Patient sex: F
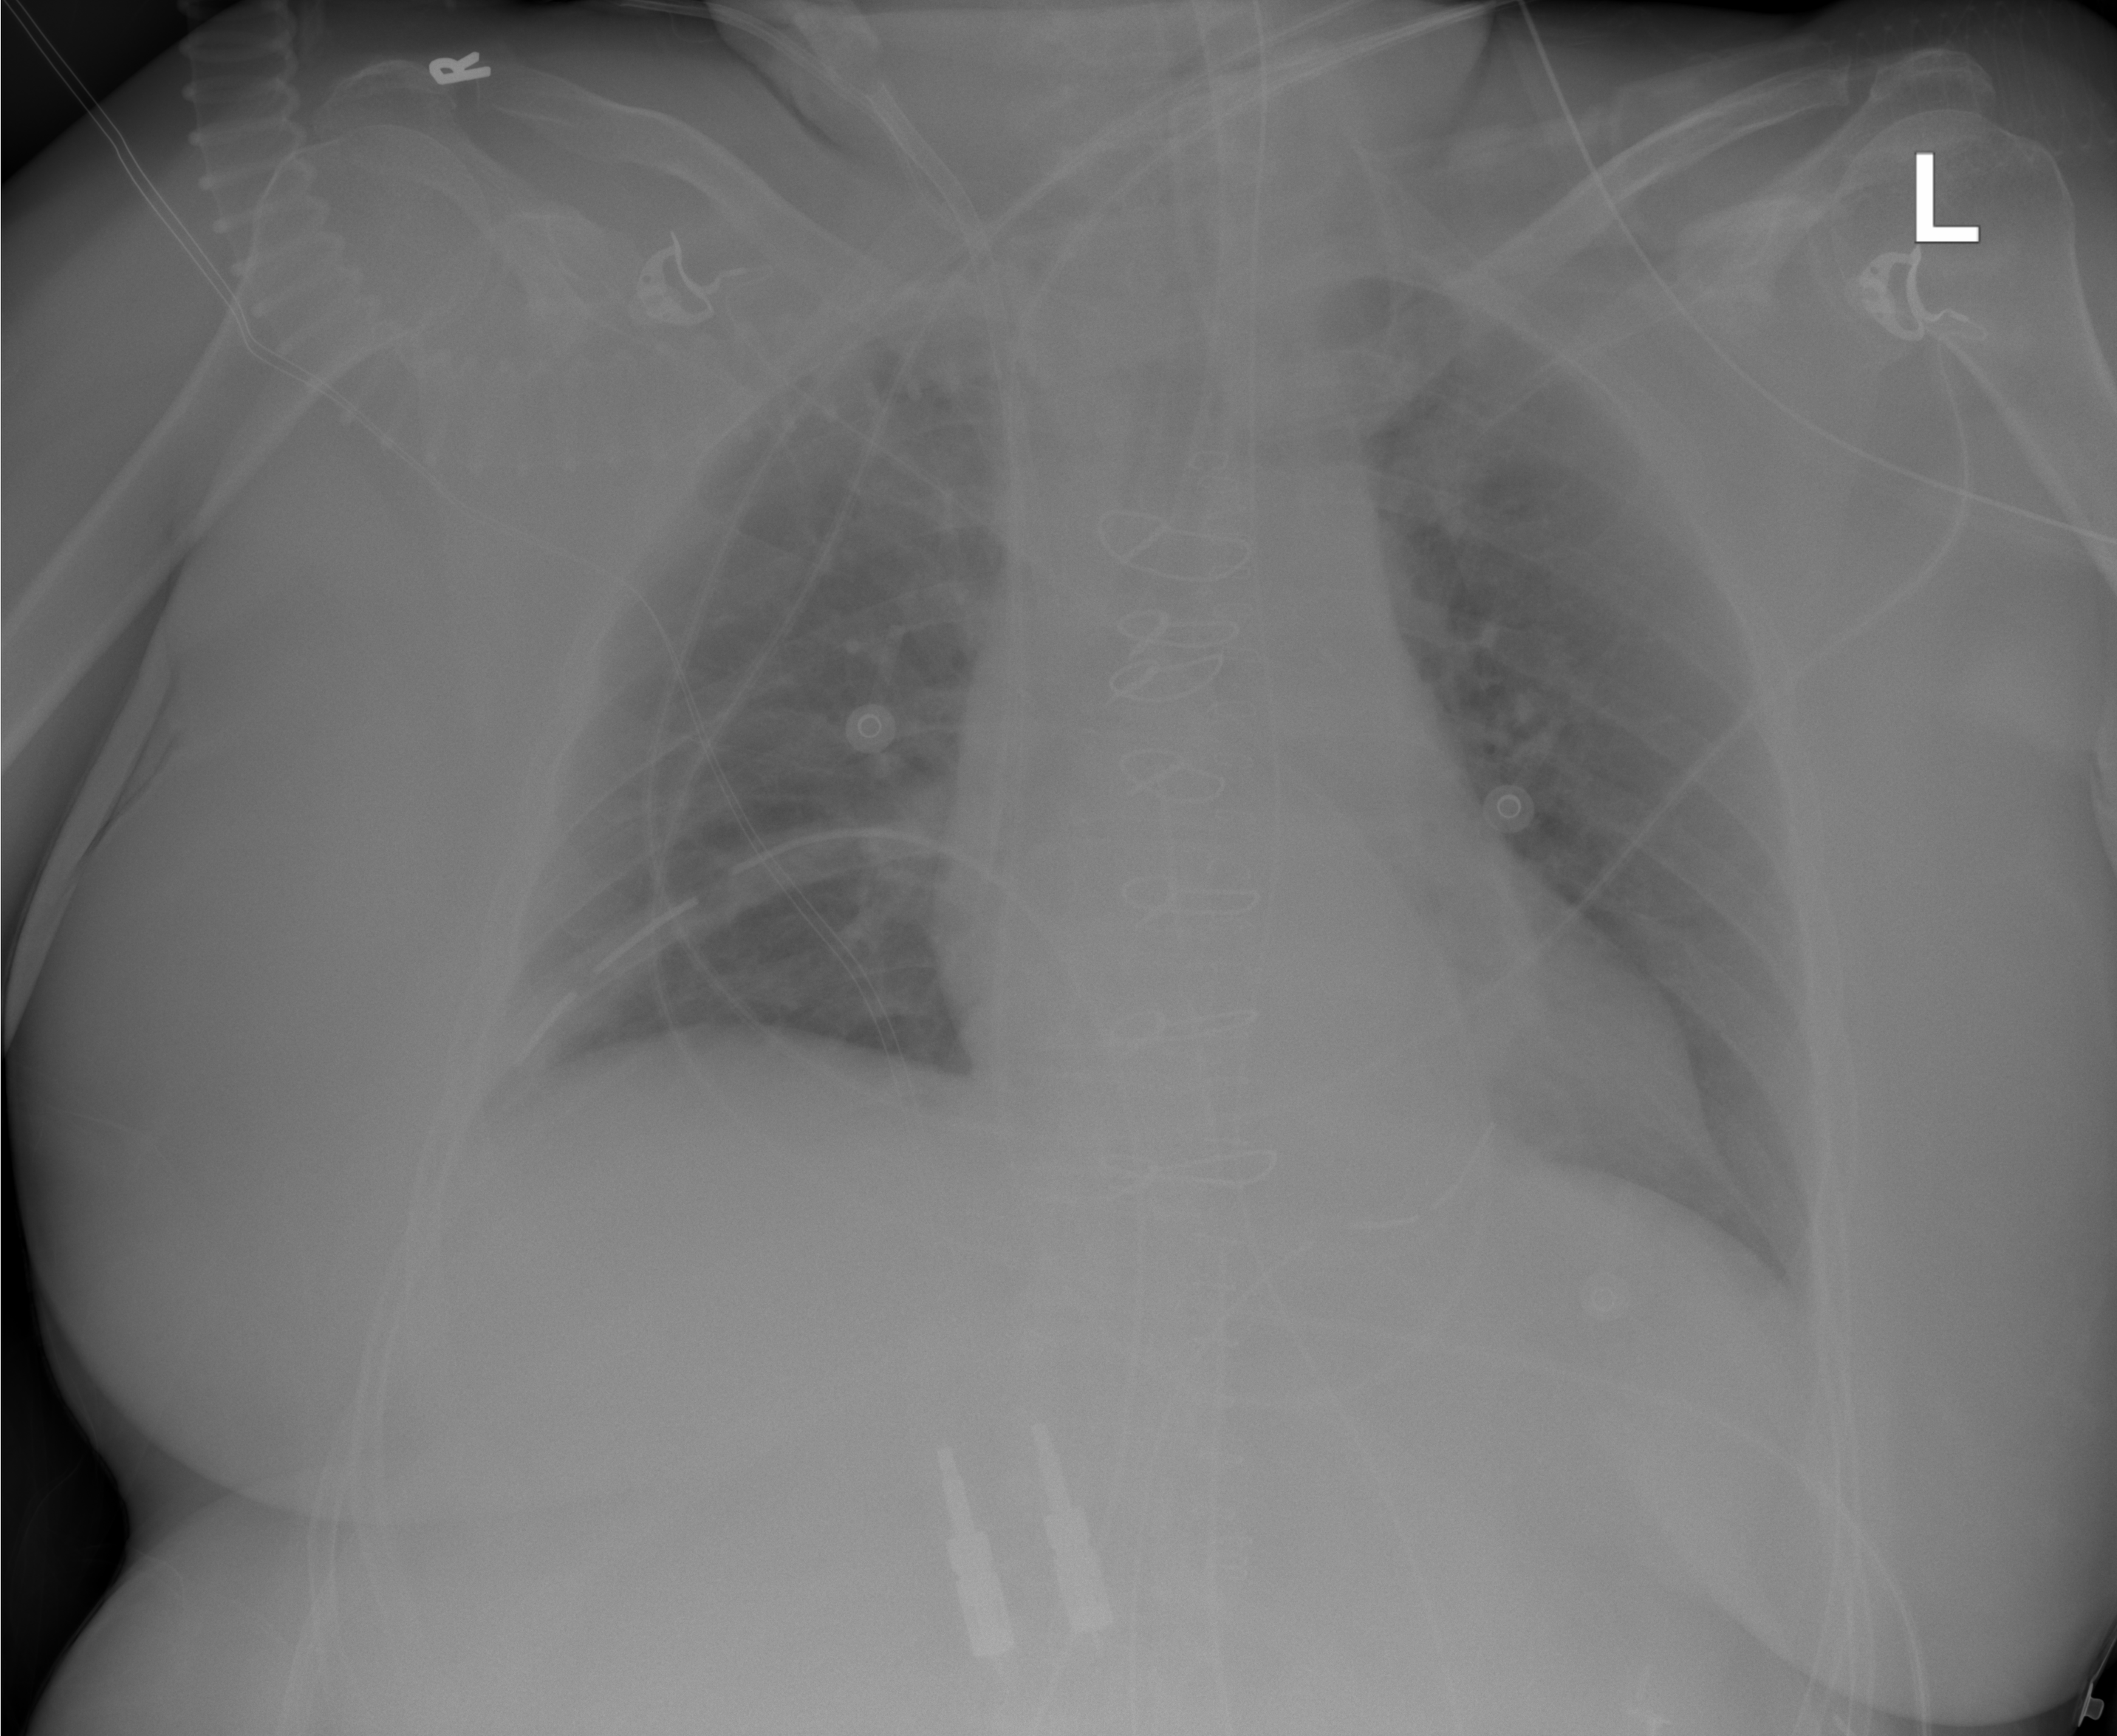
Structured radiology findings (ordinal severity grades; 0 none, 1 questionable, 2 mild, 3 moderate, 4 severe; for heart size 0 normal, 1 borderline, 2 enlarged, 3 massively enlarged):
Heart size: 0
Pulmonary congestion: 2
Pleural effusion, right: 0
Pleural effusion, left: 0
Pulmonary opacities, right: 0
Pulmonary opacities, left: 0
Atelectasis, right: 0
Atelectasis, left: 0